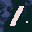
Label: 1